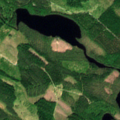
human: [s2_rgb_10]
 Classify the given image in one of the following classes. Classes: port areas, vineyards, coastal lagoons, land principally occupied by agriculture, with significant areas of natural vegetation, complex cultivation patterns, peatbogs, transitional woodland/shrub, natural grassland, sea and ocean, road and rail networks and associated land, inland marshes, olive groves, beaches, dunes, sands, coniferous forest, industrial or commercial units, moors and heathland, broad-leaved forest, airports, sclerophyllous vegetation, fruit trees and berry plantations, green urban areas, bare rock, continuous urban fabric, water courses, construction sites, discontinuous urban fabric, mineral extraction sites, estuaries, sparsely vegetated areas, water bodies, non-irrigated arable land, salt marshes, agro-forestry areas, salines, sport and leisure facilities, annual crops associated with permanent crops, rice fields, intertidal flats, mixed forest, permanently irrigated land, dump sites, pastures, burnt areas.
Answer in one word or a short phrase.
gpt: coniferous forest, mixed forest, transitional woodland/shrub, water bodies